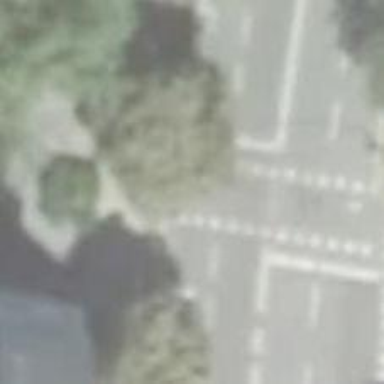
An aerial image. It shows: Road crossing with traffic signals.